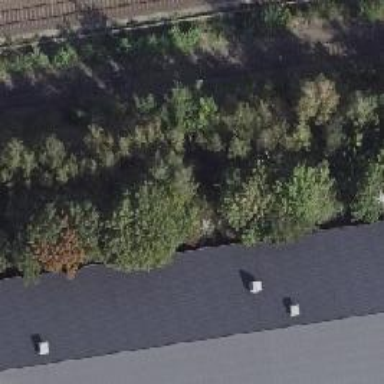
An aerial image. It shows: Abandoned railway with historical significance.